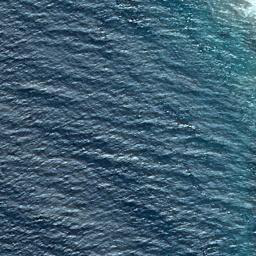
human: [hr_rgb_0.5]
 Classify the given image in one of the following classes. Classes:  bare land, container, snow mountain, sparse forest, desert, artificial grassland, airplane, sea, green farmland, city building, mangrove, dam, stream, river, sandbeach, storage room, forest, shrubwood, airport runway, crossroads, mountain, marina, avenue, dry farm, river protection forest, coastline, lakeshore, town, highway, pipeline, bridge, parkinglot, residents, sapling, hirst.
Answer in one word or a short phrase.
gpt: sea